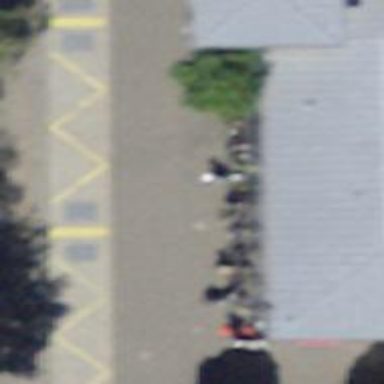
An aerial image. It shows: Bicycle parking facility.